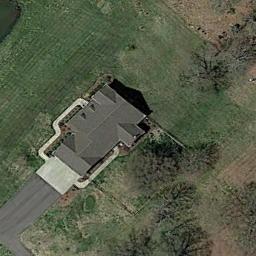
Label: sparse_residential